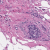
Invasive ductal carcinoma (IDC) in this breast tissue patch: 0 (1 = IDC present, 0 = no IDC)